Question: In a perspective projection, equally sized objects nearer to the camera appear larger than those farther away. Is it possible to affect the distortion of perspective projection? The picture shows what I mean.
The default perspective projection can sometimes result in unrealistic distortion when the camera is near the object and it would be great if I could set some property to modify it. I have my fingers crossed for 'projectionTransform()'and 'setProjectionTransform(_:)' but I have no idea how to use them. 'usesOrthographicProjection' is unfortunately too extreme.
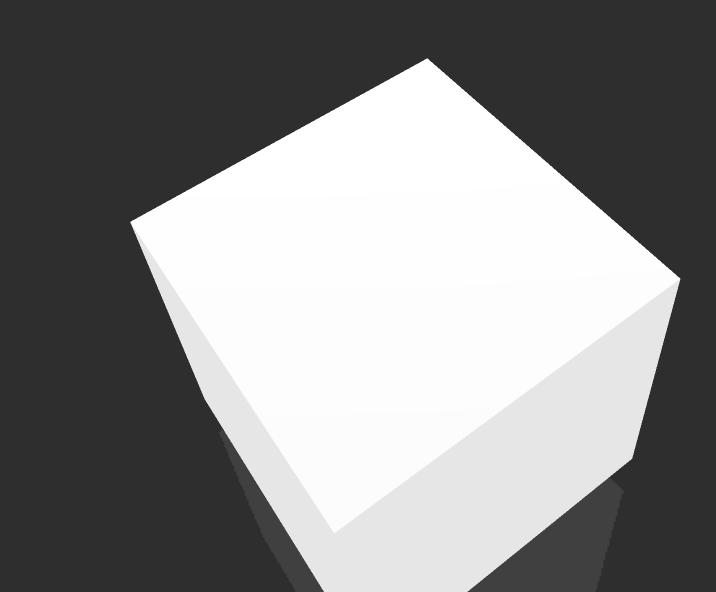
Answer: Easy! What you are looking for is the field of view. It's available <URL> and is pretty much equal to the Zoom on its real life counterpart.
A low field of view means your camera is very zoomed in. That way, there will be very little perspective, but you will have to (since you are zooming in).
On the opposite, if you set a high field of view, the camera will be very zoomed out until it starts looking like a GoPro or any "wide angle" camera. There will be a lot of distortion and you'll need to move the camera closer.
<URL>. It's about Cinema 4D and they use "Focal Length" instead of field of view, but overall the concept is the same.